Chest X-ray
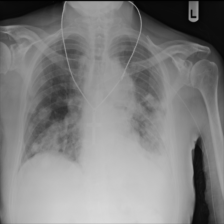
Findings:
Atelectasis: negative
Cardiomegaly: negative
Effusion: negative
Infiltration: negative
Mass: negative
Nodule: positive
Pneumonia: negative
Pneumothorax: negative
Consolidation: negative
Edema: negative
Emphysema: negative
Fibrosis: negative
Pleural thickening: negative
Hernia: negative